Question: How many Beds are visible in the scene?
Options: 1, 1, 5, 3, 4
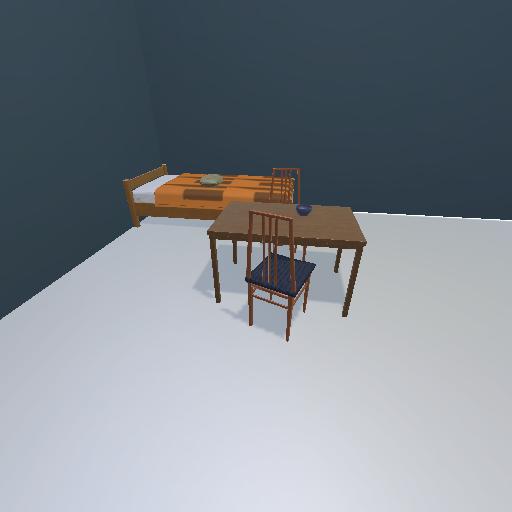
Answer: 1